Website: apple
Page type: billing-address
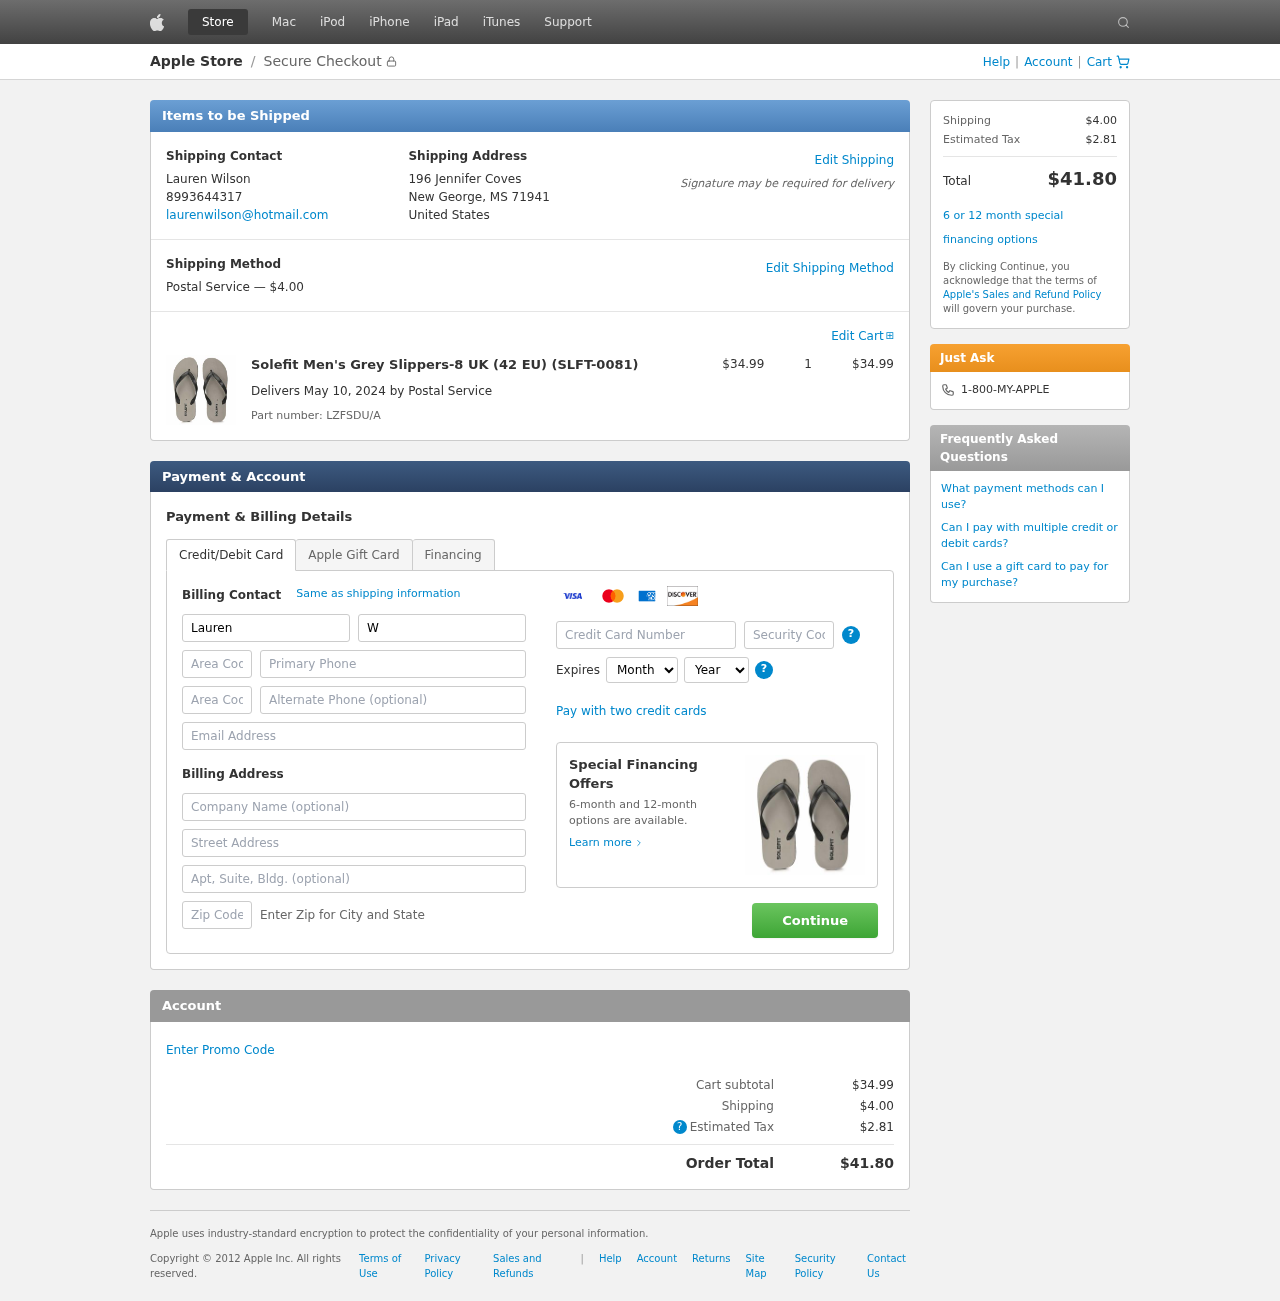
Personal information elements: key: PII_CARD_CVV
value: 017
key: PII_CARD_EXPIRY_MONTH
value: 01
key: PII_CARD_EXPIRY_YEAR
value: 29
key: PII_CARD_NUMBER
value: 6522 3725 6962 5634
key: PII_CITY_STATE_ZIP
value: New George, MS 71941
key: PII_COUNTRY
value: United States
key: PII_EMAIL
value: laurenwilson@hotmail.com
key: PII_FIRSTNAME
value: Lauren
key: PII_FULLNAME
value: Lauren Wilson
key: PII_LASTNAME
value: Wilson
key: PII_PHONE
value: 8993644317
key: PII_PHONE_AREA
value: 899
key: PII_STREET
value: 196 Jennifer Coves
Product elements: key: PRODUCT1_NAME
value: Solefit Men's Grey Slippers-8 UK (42 EU) (SLFT-0081)
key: PRODUCT1_PRICE
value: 34.99
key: PRODUCT1_QUANTITY
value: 1
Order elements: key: ORDER_SHIPPING_COST
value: $4.00
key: ORDER_SUBTOTAL
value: $34.99
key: ORDER_DELIVERY_DATE
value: May 10, 2024
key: ORDER_PART_NUMBER
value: LZFSDU/A
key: ORDER_TAX
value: $2.81
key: ORDER_TOTAL
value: $41.80